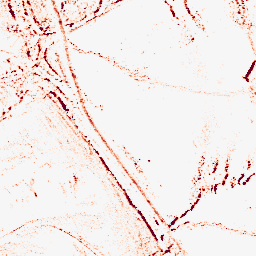
Category: morphological
Decomposition family: morphological_rect
Decomposition parameters: operation: opening
width: 5
height: 3
Upsampling method: cubic_catmull_rom
Upsampling parameters: scale: 2
Upsampling scale: 2